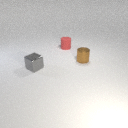
small gray metal cube to the left of small red rubber cylinder